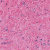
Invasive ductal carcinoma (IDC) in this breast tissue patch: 0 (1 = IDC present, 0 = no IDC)